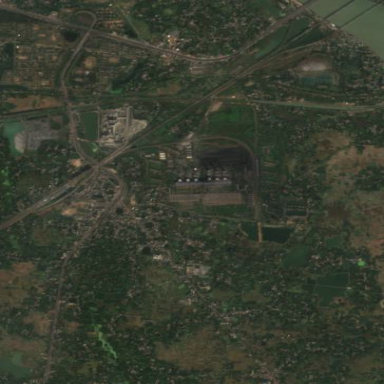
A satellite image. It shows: Industrial area with coal power plant surrounded by wall.